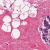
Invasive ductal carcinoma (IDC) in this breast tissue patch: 0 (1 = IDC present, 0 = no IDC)